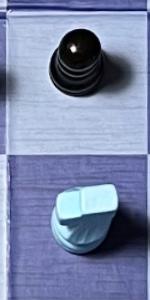
Label: Knight_White